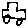
Label: car